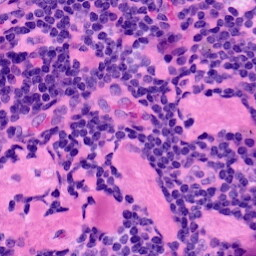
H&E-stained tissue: LymphNode